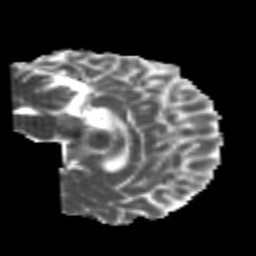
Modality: MD
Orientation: sagittal
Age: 22
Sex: male
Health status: healthy
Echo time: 0.074 s